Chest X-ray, PA view. Patient: 53 years old, sex F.
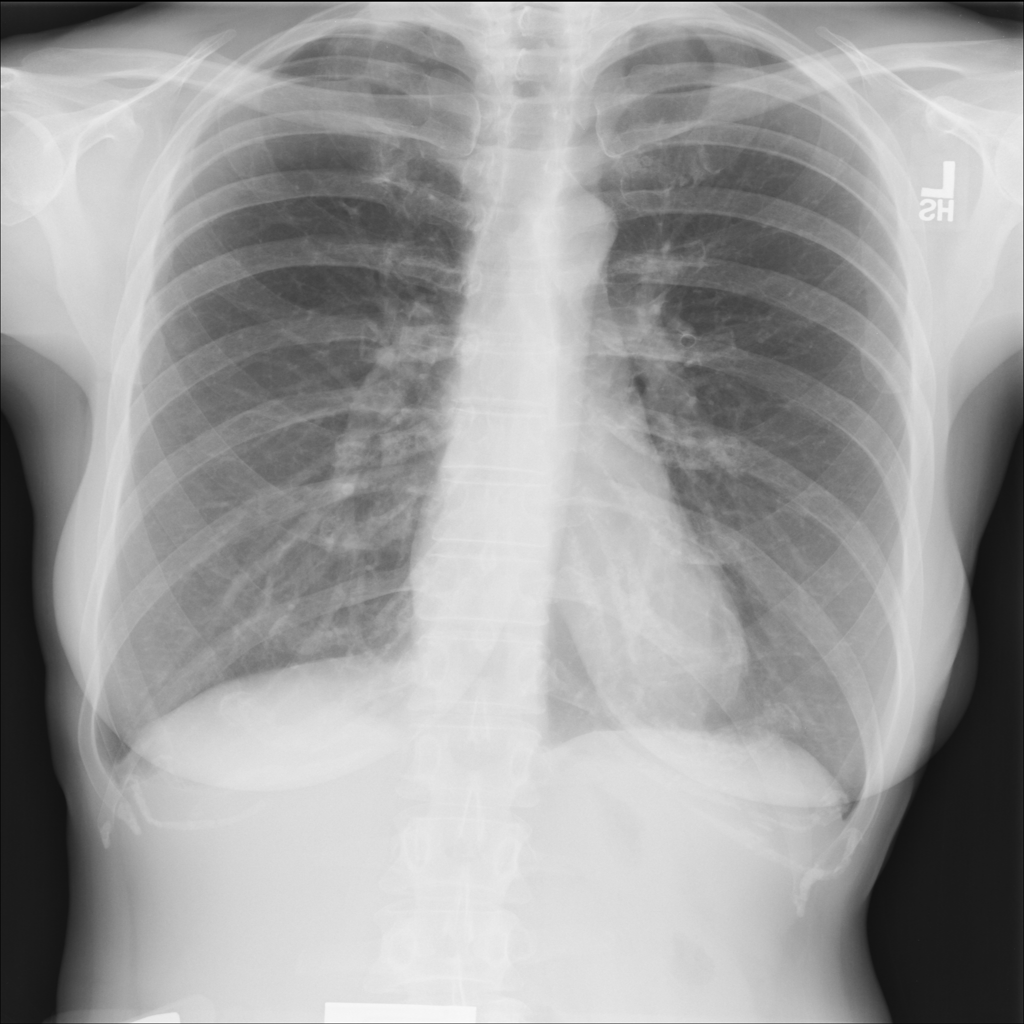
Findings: No Finding